Field crop: maize
Growth stage: 2
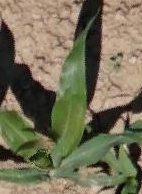
Species: maize